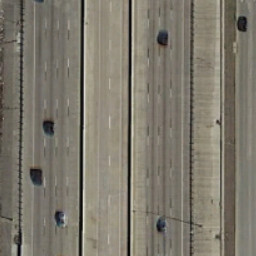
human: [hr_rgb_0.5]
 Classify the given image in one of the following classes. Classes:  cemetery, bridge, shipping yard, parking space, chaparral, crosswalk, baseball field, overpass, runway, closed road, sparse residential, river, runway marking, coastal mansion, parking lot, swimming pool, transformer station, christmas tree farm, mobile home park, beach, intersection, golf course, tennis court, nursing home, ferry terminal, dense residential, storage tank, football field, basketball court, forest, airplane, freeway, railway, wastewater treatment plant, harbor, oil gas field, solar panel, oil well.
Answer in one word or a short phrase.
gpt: freeway